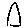
Label: triangle